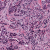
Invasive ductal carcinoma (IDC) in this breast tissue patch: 1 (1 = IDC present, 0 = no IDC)